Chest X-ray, PA view. Patient: 61 years old, sex F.
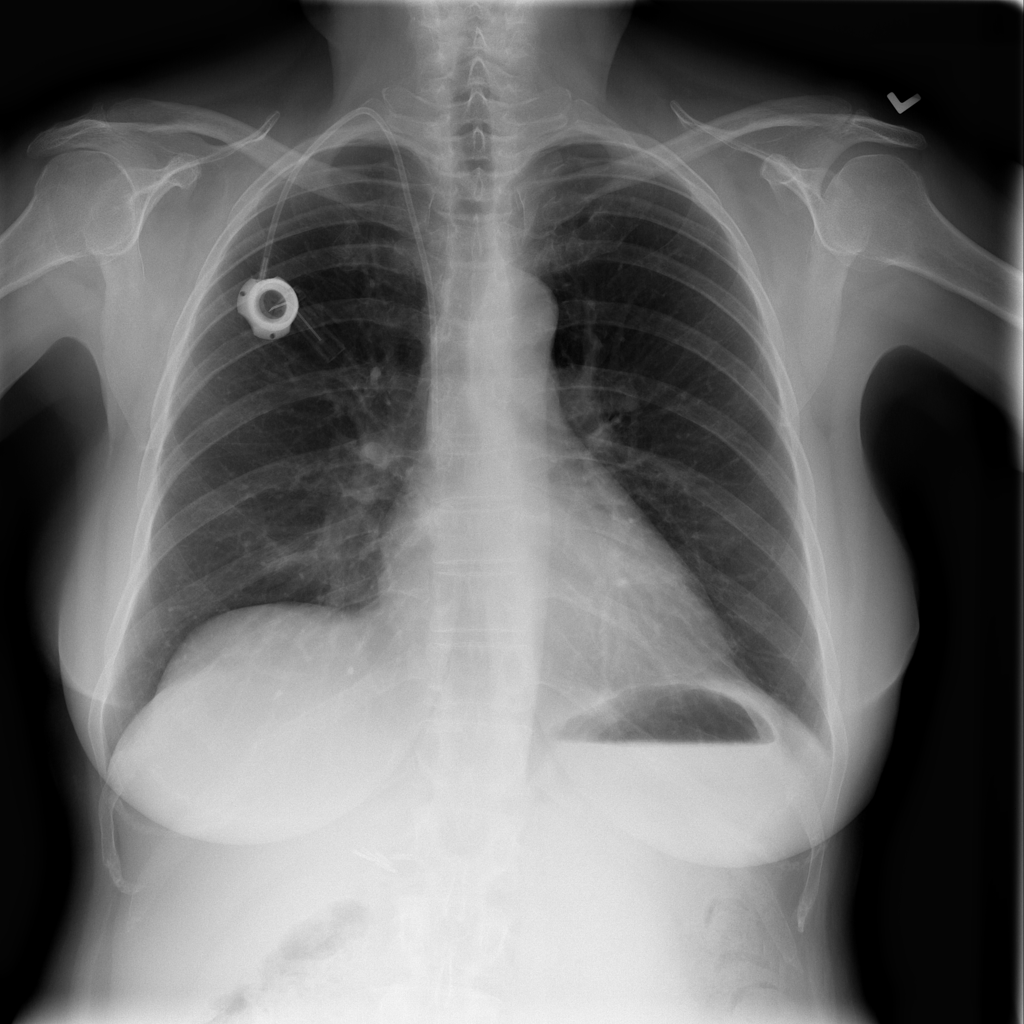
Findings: No Finding